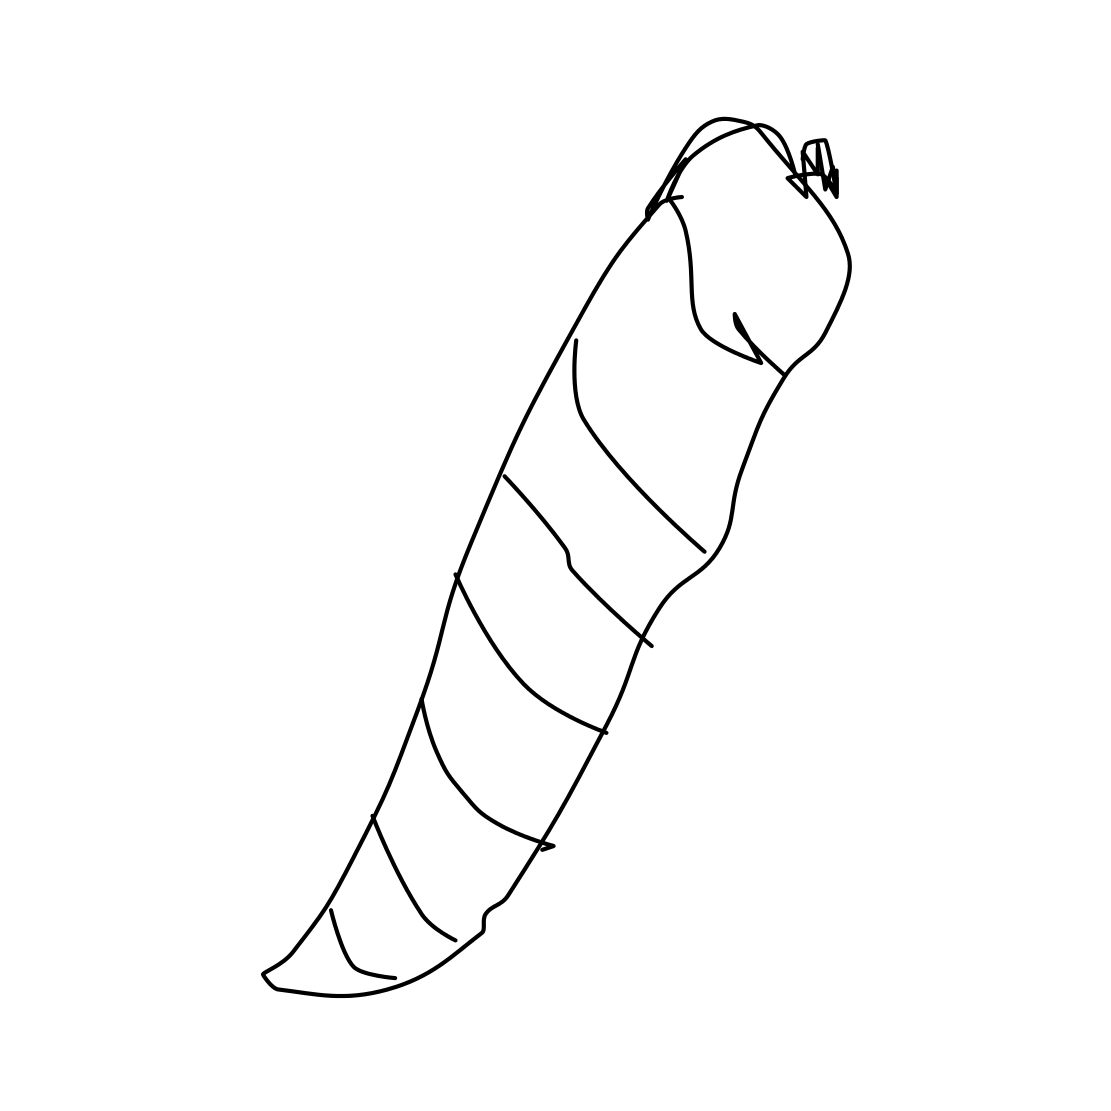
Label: carrot